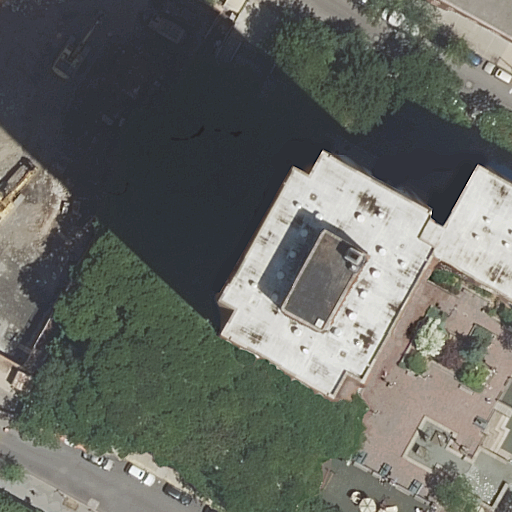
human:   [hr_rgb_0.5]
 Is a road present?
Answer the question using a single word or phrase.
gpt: yes

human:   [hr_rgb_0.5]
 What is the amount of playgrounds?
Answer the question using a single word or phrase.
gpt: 1

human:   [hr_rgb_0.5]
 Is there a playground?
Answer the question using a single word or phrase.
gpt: yes

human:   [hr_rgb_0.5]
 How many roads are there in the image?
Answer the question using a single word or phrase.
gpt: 8

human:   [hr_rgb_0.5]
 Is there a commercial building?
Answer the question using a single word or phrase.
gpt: no

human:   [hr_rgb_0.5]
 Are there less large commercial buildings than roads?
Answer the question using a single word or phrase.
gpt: yes

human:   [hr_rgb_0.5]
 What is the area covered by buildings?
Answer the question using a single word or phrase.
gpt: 2875m2

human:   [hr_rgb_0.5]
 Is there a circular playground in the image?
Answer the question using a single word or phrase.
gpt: no

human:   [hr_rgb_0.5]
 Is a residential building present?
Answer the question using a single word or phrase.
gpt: yes

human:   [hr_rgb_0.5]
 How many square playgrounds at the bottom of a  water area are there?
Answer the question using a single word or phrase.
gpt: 0

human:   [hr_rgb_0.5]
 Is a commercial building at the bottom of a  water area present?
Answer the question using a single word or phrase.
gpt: no

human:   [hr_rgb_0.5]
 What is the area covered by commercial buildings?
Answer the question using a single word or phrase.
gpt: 0m2

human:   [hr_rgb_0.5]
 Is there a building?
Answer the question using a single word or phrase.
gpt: yes

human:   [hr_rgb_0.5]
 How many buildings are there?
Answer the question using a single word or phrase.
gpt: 4

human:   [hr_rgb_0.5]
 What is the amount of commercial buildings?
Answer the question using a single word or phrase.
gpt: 0

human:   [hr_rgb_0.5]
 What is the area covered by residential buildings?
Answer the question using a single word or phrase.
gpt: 2875m2

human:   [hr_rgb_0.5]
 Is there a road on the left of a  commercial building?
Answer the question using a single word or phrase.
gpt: no

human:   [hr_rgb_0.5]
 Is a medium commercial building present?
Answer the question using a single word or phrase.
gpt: no

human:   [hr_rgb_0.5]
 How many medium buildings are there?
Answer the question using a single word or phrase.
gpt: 2

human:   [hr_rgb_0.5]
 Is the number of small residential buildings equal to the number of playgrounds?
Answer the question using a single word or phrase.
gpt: no

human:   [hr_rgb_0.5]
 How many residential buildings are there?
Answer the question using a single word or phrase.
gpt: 4

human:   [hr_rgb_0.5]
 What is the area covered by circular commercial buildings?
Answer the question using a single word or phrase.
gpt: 0m2

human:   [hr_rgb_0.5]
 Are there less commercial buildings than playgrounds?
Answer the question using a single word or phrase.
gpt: yes

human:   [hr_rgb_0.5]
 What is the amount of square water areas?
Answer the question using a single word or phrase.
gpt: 0

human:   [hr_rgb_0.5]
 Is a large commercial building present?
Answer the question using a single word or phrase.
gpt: no

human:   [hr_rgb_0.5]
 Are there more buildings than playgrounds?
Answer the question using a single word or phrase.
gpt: yes

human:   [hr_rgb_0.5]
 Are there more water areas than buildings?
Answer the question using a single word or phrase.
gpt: no

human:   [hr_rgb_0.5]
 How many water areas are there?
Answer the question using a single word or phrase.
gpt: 0

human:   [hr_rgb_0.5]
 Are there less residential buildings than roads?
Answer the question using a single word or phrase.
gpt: yes

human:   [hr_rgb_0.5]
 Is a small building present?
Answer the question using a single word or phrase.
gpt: no

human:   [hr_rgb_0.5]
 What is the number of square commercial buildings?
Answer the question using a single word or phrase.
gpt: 0

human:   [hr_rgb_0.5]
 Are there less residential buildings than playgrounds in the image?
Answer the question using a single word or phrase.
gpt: no

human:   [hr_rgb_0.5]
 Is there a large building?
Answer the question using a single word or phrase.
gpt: yes

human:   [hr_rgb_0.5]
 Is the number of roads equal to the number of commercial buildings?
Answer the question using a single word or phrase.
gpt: no

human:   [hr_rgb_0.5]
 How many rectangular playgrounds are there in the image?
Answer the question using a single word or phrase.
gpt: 1

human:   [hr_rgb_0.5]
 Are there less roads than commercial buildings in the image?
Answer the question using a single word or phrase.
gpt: no

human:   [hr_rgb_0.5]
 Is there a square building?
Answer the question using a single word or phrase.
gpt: no

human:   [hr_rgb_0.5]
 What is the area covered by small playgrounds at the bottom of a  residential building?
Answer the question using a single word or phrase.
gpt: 0m2

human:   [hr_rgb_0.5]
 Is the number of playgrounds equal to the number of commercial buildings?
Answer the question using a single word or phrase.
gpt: no

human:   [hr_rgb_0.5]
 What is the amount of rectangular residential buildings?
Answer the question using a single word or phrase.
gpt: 0

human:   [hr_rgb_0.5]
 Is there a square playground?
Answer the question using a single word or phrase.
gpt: no

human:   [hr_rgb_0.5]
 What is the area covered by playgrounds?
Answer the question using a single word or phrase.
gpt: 620m2

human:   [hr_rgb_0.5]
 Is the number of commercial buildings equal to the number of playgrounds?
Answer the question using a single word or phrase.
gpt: no

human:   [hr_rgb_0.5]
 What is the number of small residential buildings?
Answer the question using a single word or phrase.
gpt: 0

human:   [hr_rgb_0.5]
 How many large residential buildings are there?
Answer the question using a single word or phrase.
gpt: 2

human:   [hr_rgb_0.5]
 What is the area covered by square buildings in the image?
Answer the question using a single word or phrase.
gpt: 0m2

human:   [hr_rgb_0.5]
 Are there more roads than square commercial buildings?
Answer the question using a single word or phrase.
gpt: yes

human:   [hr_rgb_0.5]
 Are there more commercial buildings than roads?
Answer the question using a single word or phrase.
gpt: no

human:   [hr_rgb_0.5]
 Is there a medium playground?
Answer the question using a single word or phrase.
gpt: no

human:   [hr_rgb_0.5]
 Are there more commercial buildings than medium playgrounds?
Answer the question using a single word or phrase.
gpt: no

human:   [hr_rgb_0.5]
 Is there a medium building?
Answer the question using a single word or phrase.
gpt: yes

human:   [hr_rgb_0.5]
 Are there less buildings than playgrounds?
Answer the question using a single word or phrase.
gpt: no

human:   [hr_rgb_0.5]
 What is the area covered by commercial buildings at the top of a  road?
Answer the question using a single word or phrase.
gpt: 0m2

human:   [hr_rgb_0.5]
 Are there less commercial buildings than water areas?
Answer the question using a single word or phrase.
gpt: no

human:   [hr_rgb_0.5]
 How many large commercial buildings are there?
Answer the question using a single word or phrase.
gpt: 0

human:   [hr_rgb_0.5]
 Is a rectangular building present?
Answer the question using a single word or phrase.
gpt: no

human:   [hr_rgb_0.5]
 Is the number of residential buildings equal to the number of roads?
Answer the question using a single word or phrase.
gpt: no

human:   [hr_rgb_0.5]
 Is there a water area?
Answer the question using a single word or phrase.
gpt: no

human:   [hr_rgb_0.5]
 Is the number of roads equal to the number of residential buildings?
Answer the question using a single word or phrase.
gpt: no

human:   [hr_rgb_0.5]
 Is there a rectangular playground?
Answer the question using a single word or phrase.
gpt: yes

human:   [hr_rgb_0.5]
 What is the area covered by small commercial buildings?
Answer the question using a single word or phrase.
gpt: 0m2

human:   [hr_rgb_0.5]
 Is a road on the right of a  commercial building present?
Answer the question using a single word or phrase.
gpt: no

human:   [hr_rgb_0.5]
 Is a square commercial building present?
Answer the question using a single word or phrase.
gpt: no

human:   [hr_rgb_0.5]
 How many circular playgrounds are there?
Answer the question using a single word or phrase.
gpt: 0